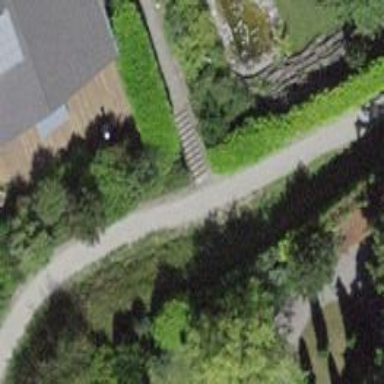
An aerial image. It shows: Set of steps on the road.